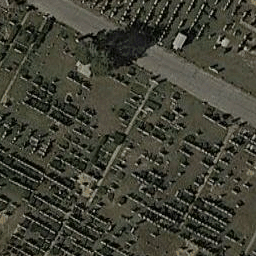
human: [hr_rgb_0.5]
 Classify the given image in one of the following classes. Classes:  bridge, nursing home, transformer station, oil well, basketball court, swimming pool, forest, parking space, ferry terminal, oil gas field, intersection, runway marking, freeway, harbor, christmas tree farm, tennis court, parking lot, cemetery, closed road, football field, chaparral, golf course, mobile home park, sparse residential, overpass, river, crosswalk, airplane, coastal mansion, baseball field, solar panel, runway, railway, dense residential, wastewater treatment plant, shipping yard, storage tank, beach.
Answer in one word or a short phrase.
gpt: cemetery